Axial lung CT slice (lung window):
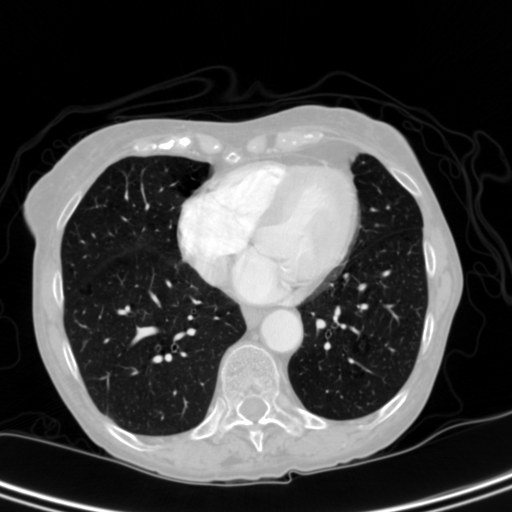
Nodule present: no